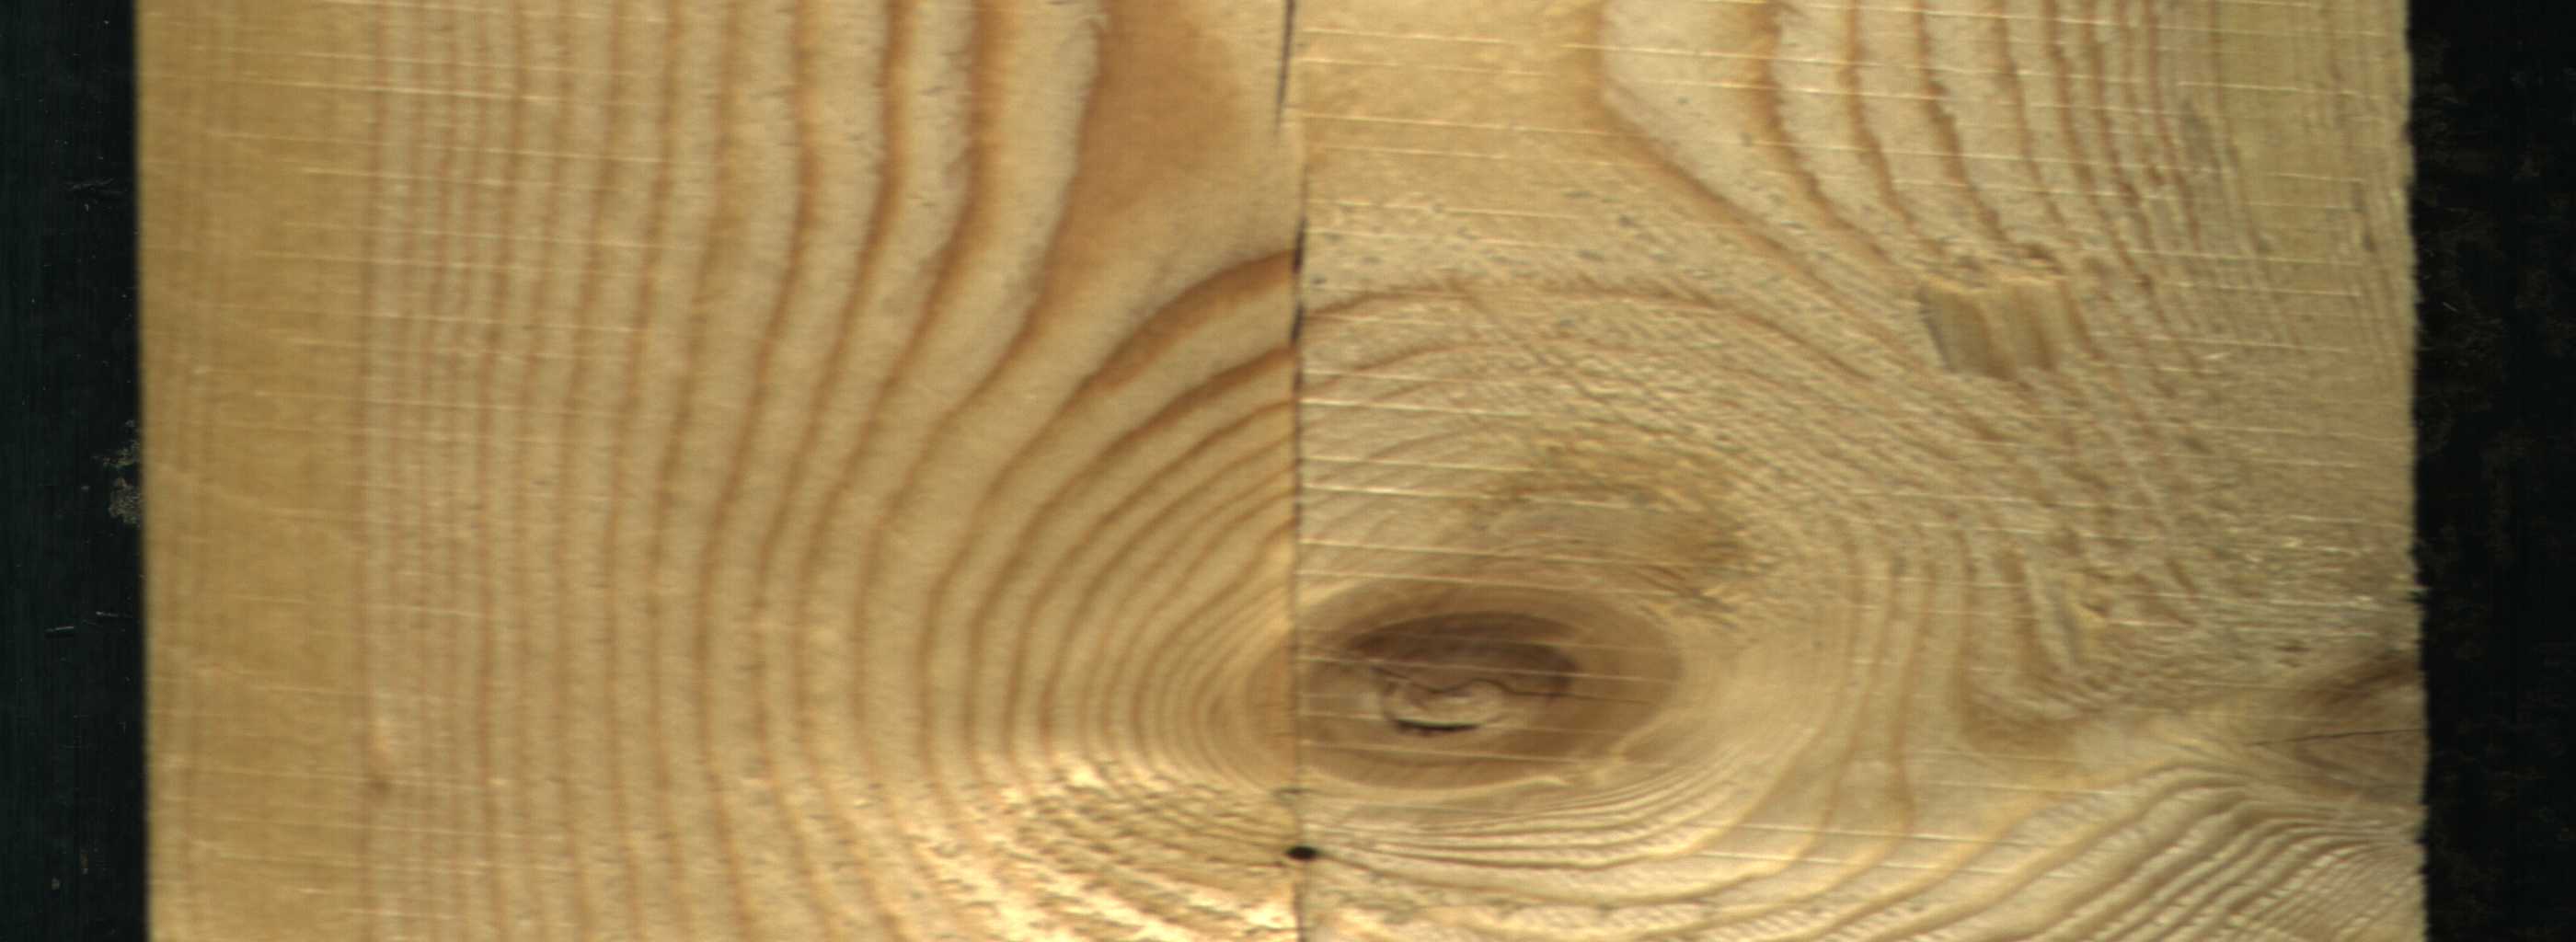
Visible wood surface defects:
Crack
knot_with_crack
Dead_Knot
Live_Knot